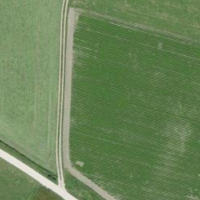
EUNIS habitat code: 52
Species observed at this site:
Euonymus europaeus